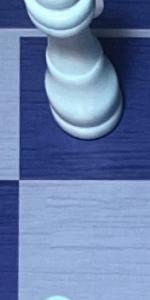
Label: Empty